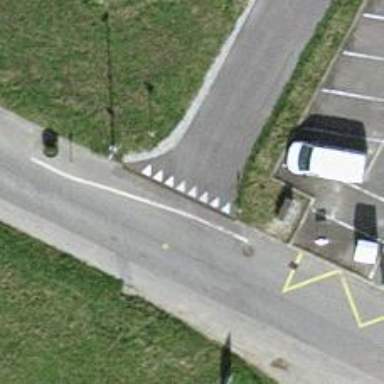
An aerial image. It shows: Road with "give way" sign.